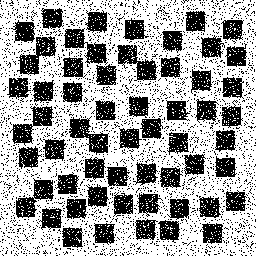
Squares: 60
Triangles: 0
Stars: 0
Total shapes: 60